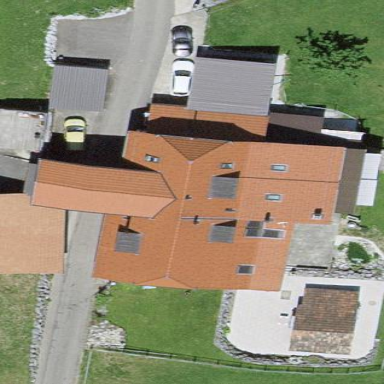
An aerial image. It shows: Residential building.